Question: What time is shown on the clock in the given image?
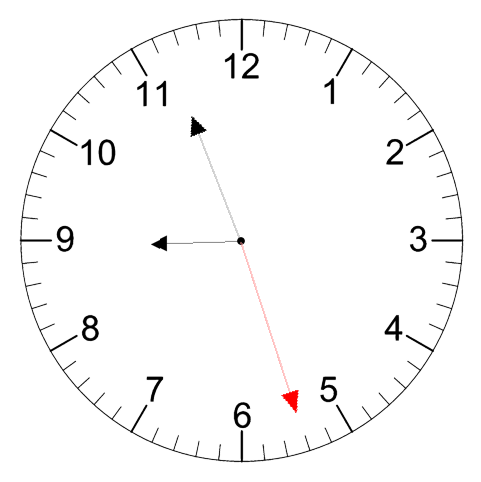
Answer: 08:56:27